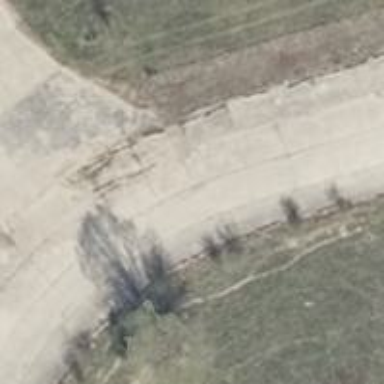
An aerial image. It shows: Concrete driveway designated as service road.